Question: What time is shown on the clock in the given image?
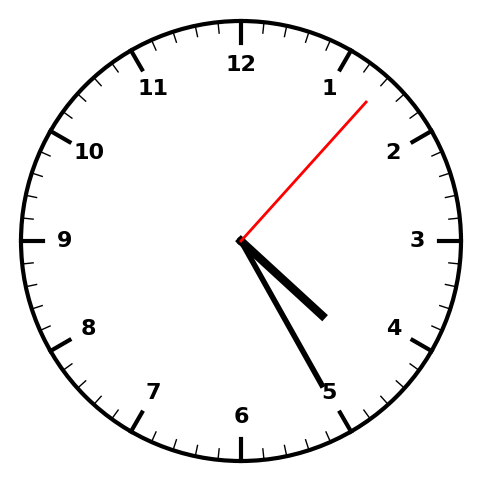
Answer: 04:25:07